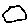
Label: hexagon